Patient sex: M
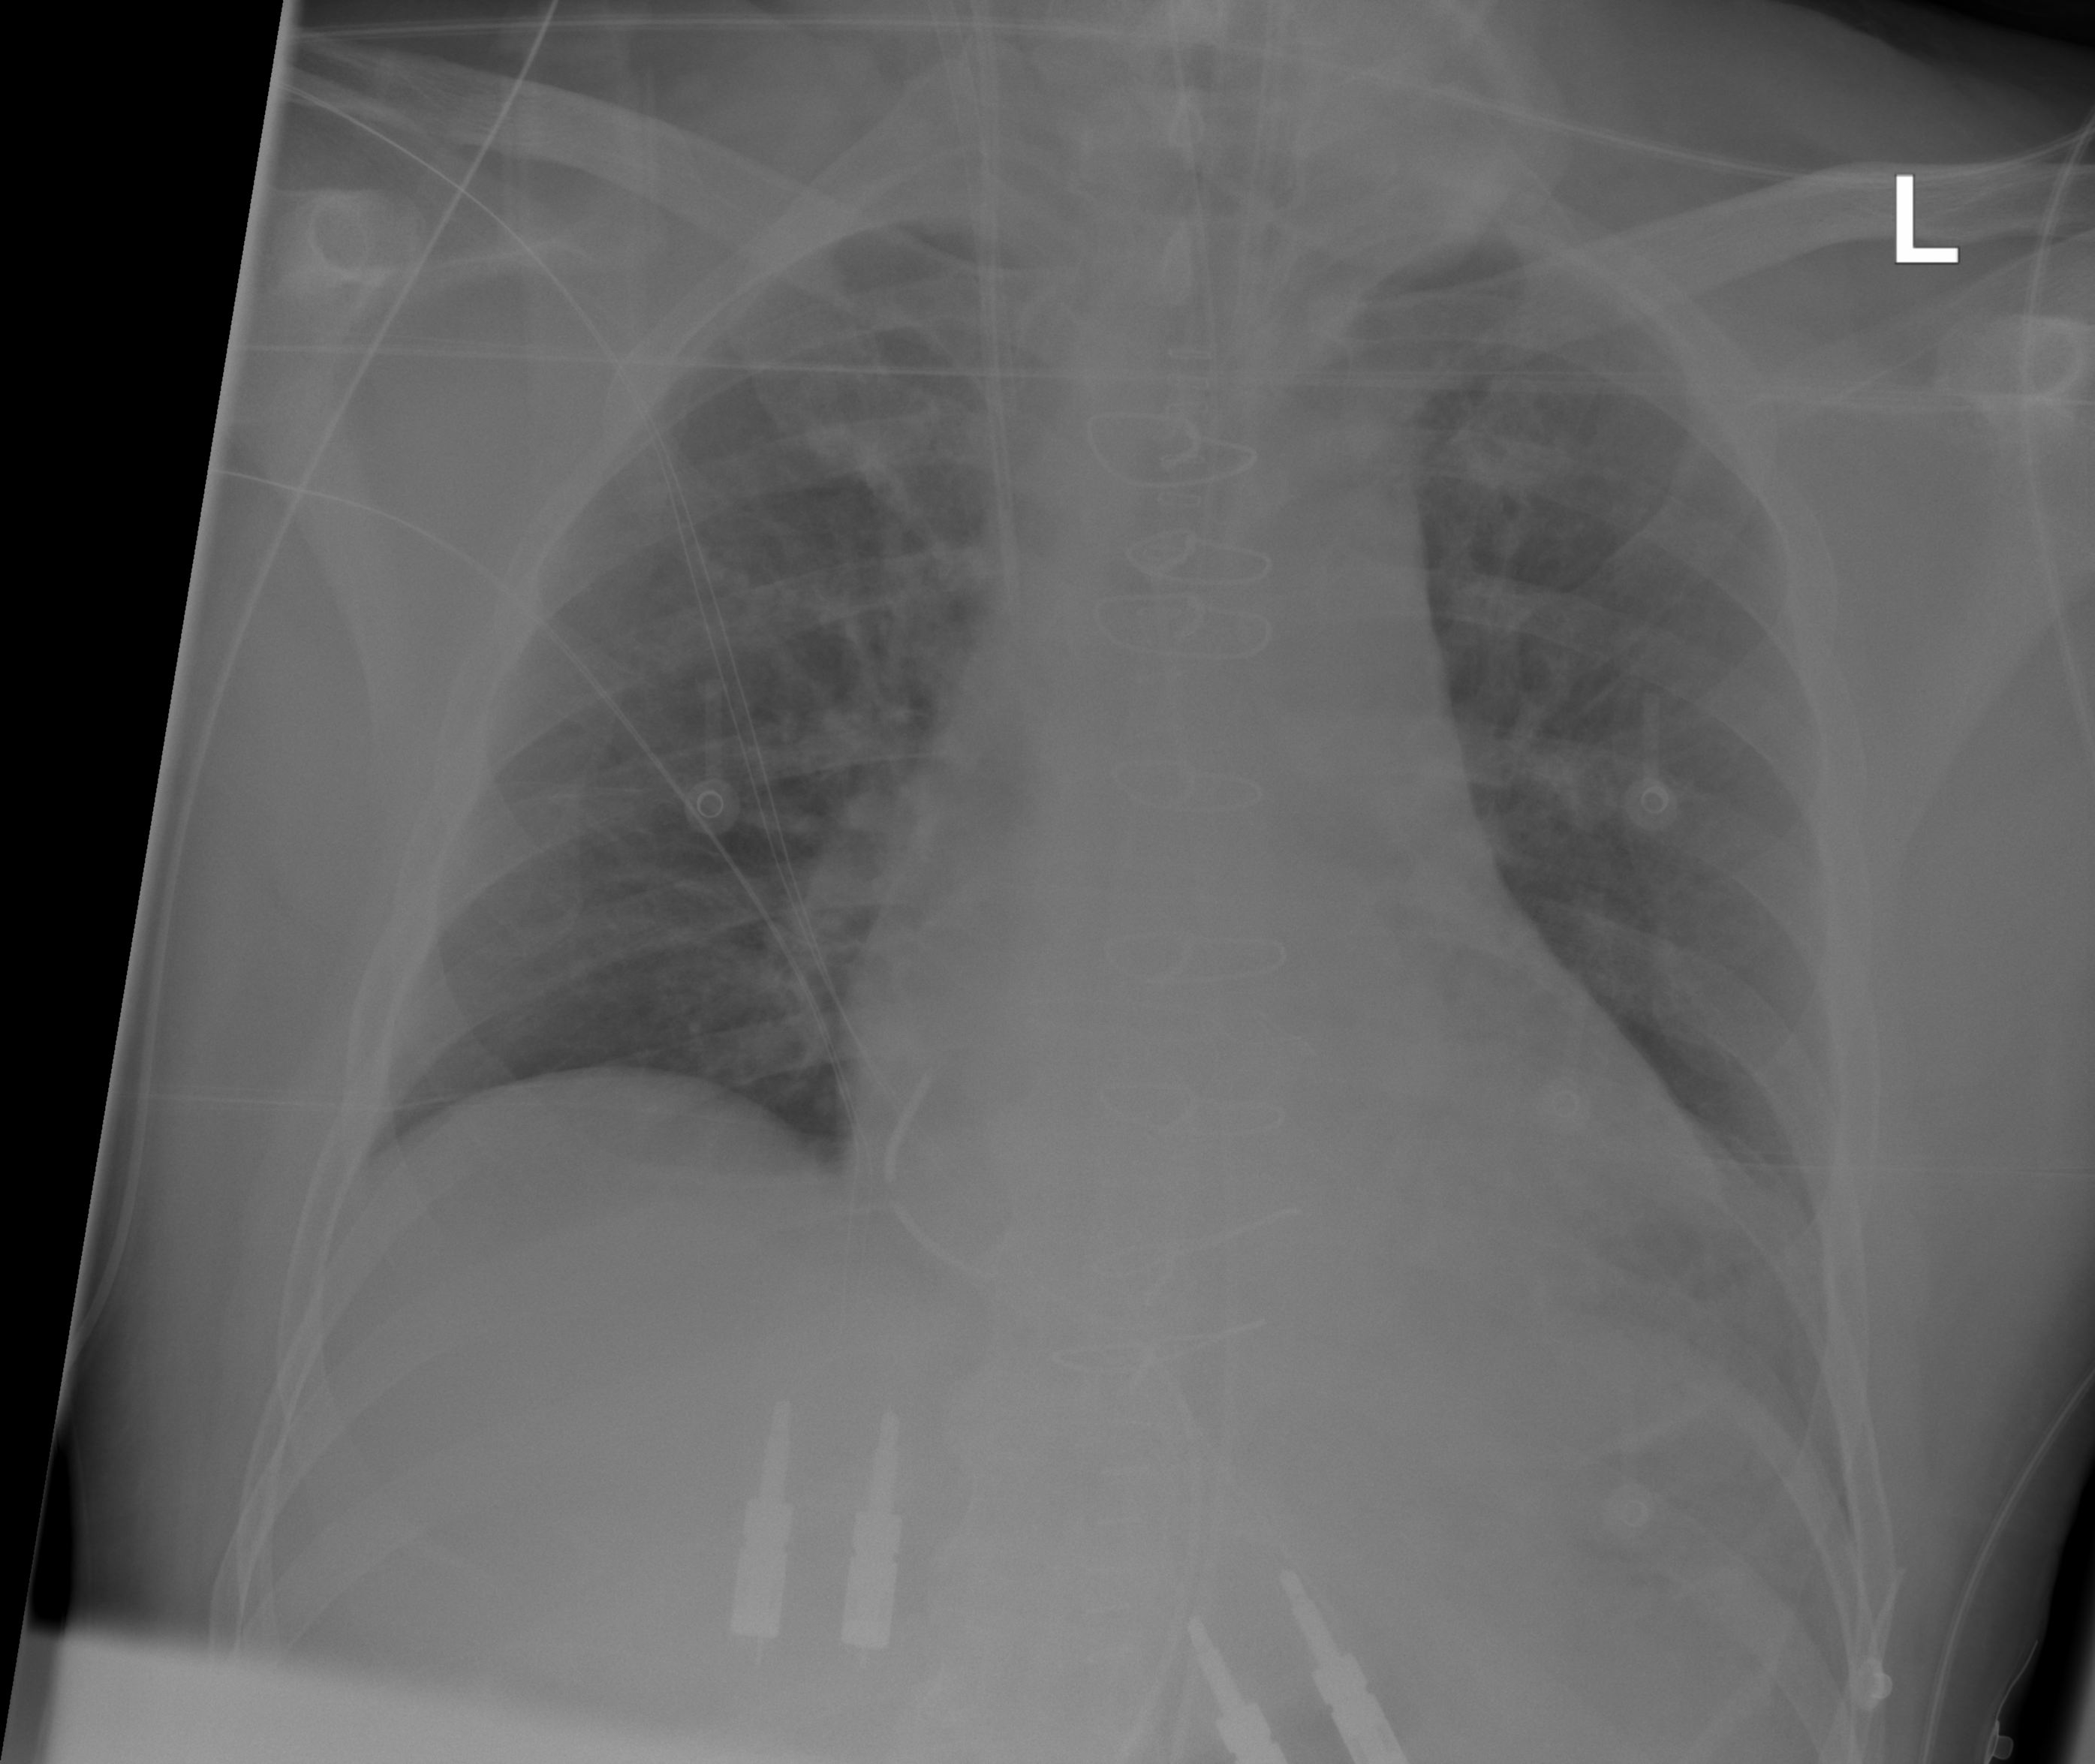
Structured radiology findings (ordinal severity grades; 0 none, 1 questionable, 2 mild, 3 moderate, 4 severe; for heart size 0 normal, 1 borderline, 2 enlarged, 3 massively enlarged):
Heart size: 0
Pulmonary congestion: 1
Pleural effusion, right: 0
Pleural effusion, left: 0
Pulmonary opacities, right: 0
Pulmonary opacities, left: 0
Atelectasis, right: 0
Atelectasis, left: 0